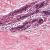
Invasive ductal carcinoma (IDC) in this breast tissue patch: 0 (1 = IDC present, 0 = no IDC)